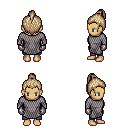
a pixel art fantasy rpg character, female body template, human, tanned skin, chain mail, magenta pants, white blonde short topknot hairstyle, metal gloves, four views (front, back, left, right), 2x2 character sprite sheet, small pixel art, hard edges, no anti-aliasing